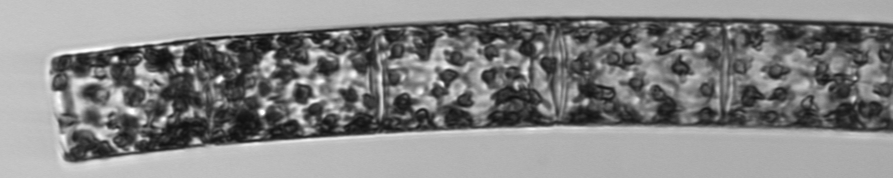
Label: Guinardia_flaccida